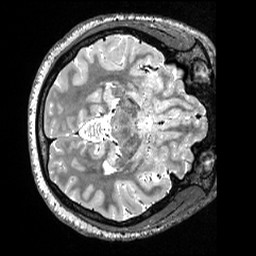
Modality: T2w
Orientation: axial
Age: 34
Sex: female
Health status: healthy
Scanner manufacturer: siemens
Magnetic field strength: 3 T
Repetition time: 3.2 s
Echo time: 0.563 s